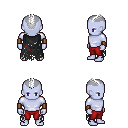
a pixel art fantasy rpg character, male body template, dark elf, purple skin, black tattered cape, red pants, white short mohawk hairstyle, leather bracers, four views (front, back, left, right), 2x2 character sprite sheet, small pixel art, hard edges, no anti-aliasing